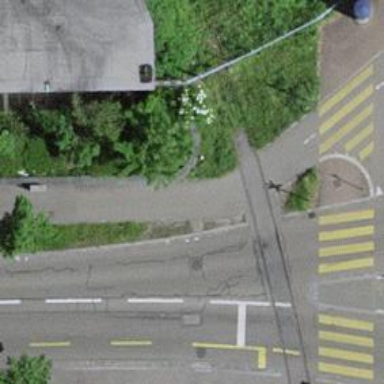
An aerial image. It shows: Crossing for the railway.